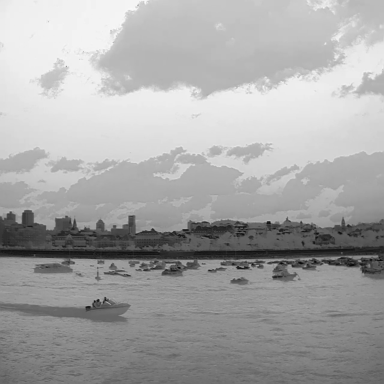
There are five canoes in the infrared image.